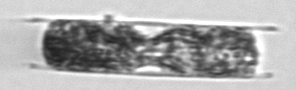
Label: Hemiaulus